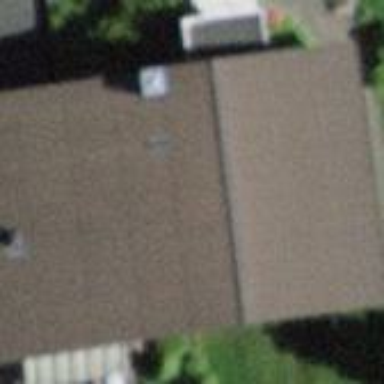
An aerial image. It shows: Residential building.